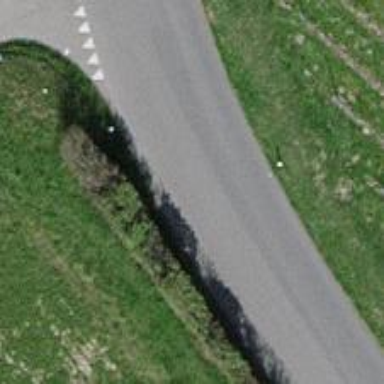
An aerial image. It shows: Tertiary road with asphalt surface.